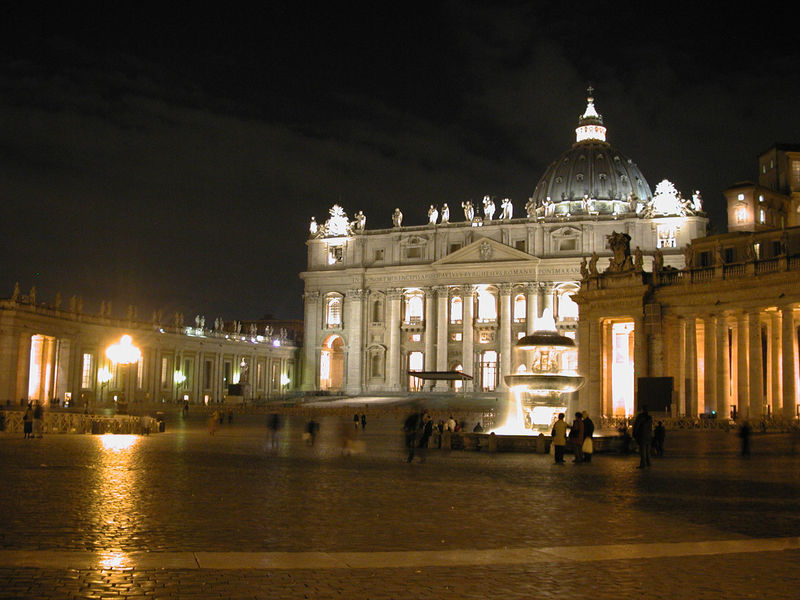
Titel: Petersdom in Rom (San Pietro)
Künstler: Donato Bramante
Standort: Rom, S. Pietro (EU - I - Latium)
Schlagwörter: menschen, stadt, abend, fenster, licht, nacht, säulen, gebäude, oper, brunnen, platz, figuren, kuppel, foto, palast, nachts, rom, portal, skulpturen, vatikan, triumpfbogen, kuppek, apostel, oto, peterskirche